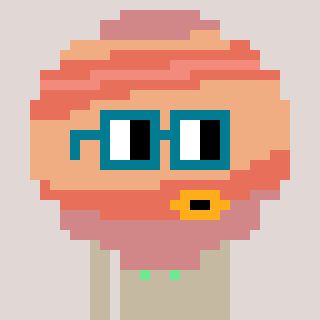
a pixel art character with square dark green glasses, a jupiter-shaped head and a bege-colored body on a warm background